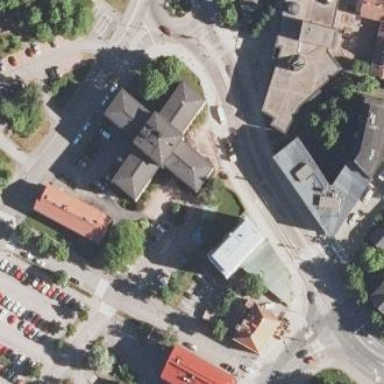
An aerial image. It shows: Town hall building.